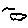
Label: cloud